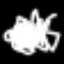
Label: squiggle